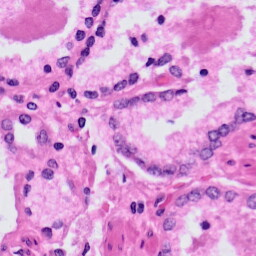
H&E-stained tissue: Prostate